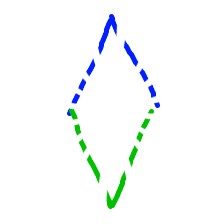
Shape: rhombus